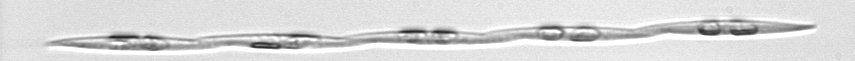
Label: Pseudo-nitzschia